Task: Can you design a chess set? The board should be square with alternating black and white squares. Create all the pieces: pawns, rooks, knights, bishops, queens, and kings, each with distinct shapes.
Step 2211:
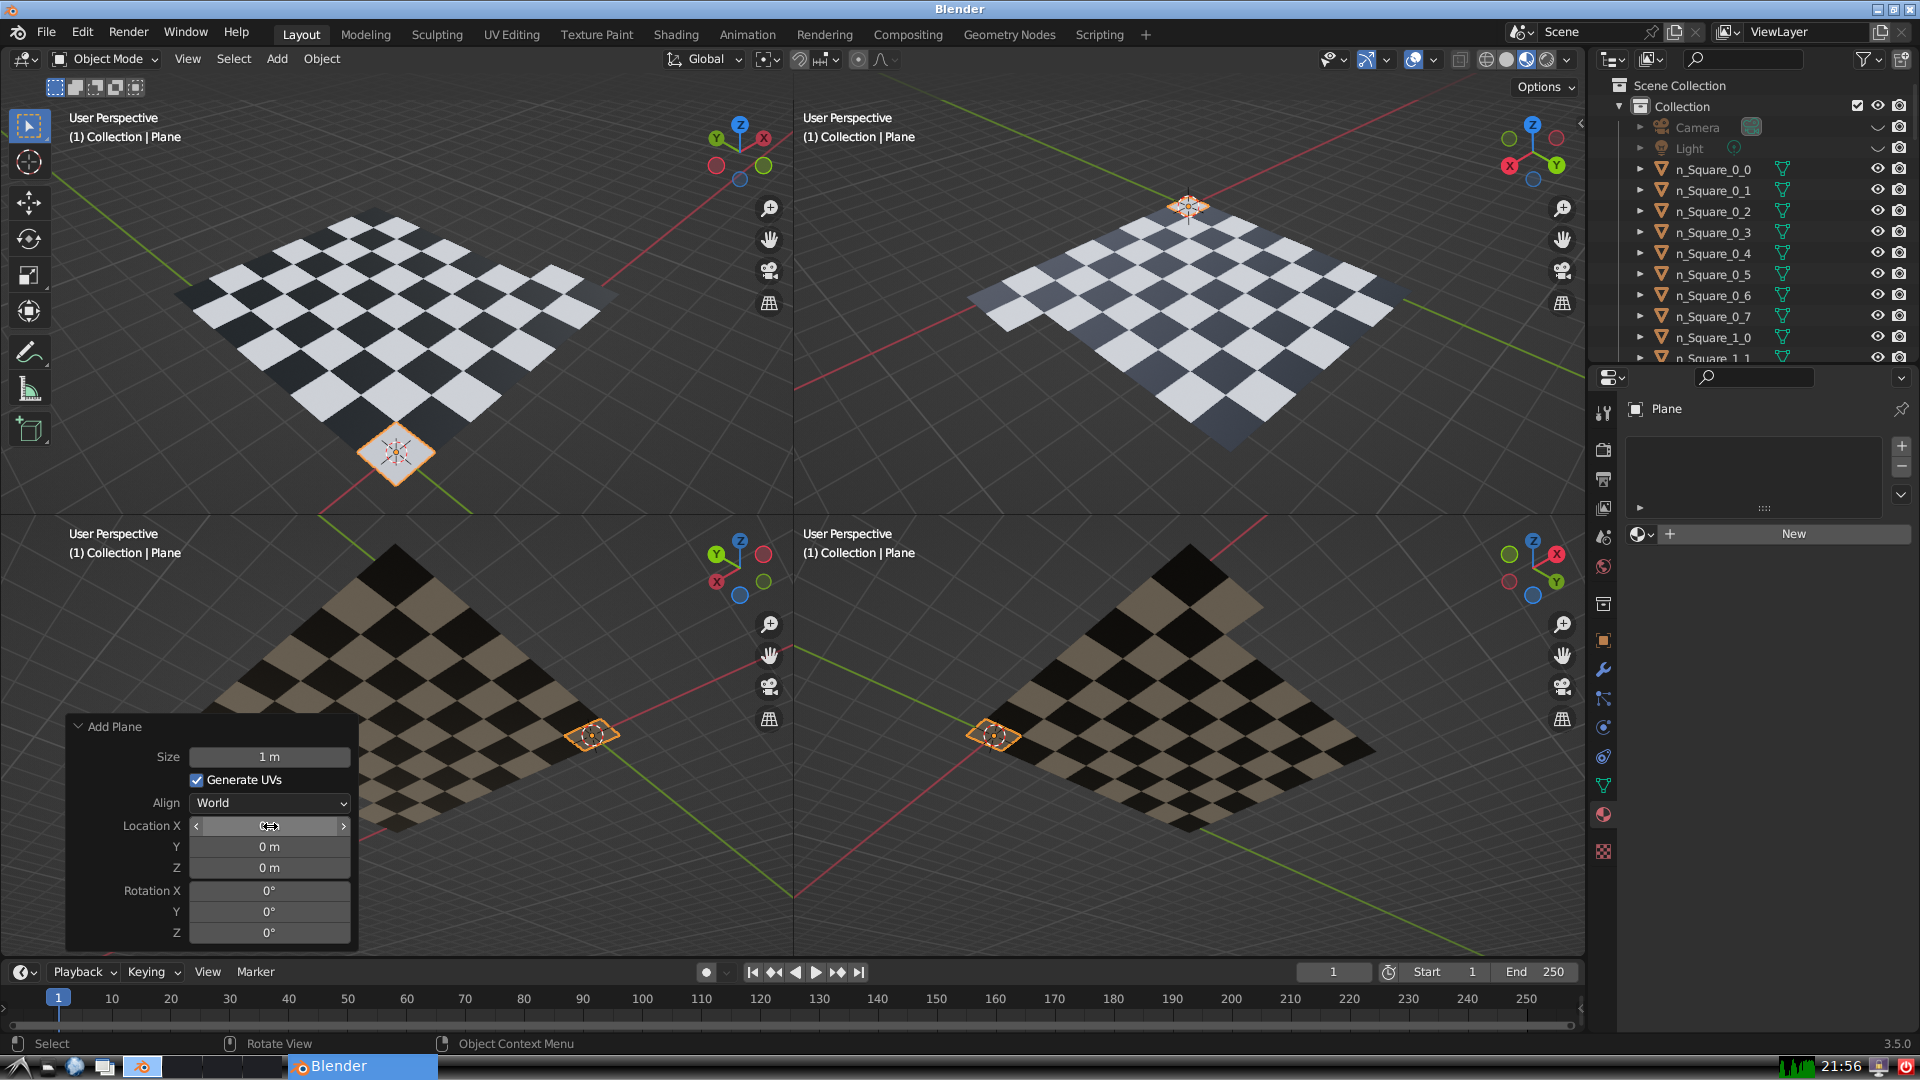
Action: click: no